Field crop: maize
Growth stage: 2
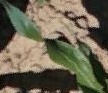
Species: maize